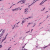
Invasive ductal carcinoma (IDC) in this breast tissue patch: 1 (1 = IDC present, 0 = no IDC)